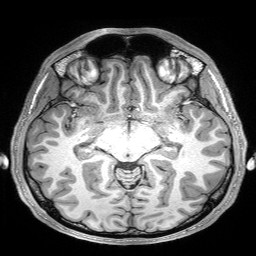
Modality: T1w
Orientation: coronal